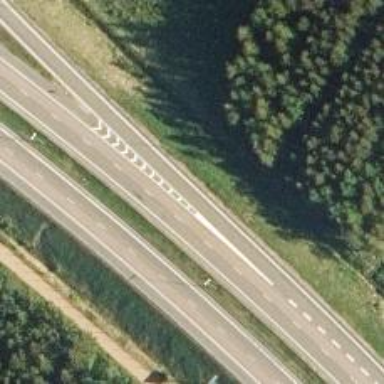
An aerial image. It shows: Asphalt motorway link.